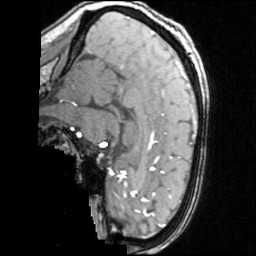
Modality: angio
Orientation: sagittal
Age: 27
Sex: male
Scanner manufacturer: siemens
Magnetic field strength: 3 T
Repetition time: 0.025 s
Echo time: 0.00334 s